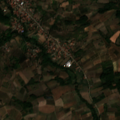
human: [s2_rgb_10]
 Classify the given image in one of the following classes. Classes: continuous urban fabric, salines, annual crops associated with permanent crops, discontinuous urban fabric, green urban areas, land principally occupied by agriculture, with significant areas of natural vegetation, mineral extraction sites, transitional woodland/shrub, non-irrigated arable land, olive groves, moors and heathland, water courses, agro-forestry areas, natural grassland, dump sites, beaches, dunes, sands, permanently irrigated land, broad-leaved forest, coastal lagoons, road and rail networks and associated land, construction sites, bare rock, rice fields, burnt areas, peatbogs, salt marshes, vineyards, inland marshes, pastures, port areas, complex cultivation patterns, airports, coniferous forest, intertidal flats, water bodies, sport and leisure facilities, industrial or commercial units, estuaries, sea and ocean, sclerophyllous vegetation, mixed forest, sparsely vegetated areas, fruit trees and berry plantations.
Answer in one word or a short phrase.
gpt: discontinuous urban fabric, complex cultivation patterns, land principally occupied by agriculture, with significant areas of natural vegetation, broad-leaved forest